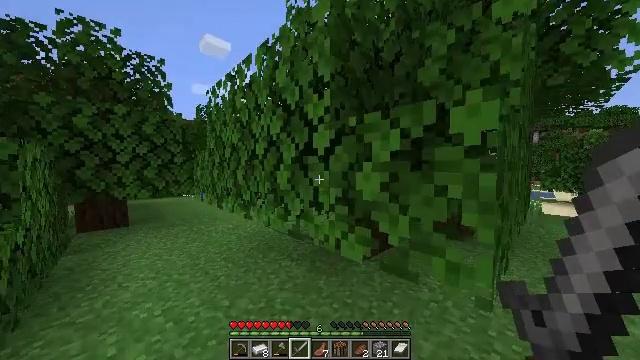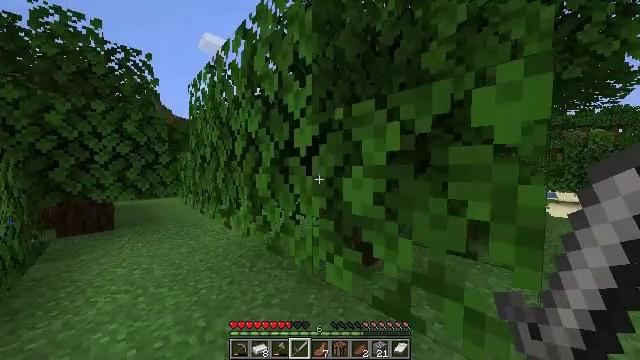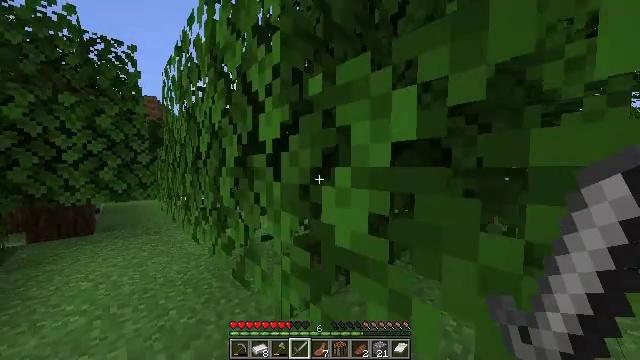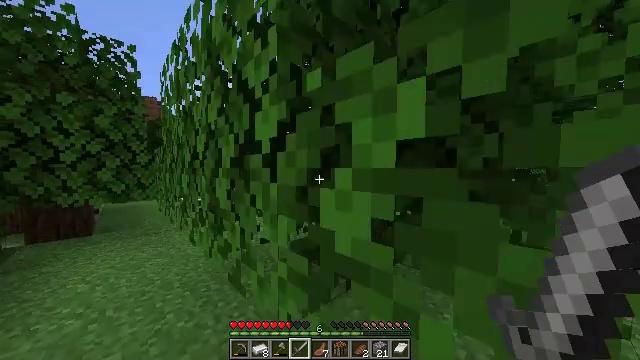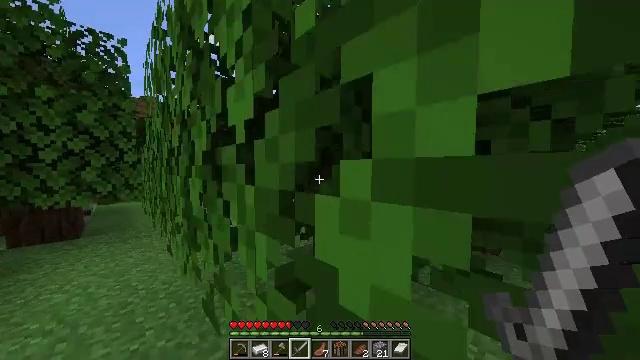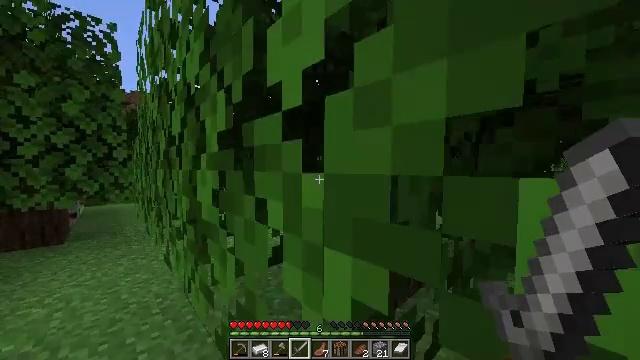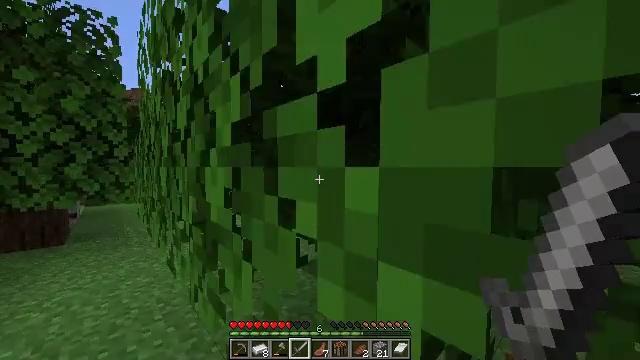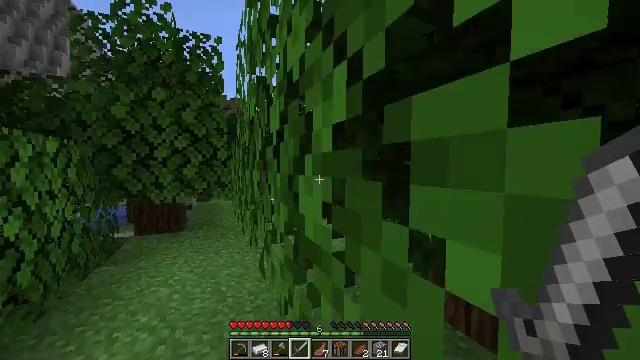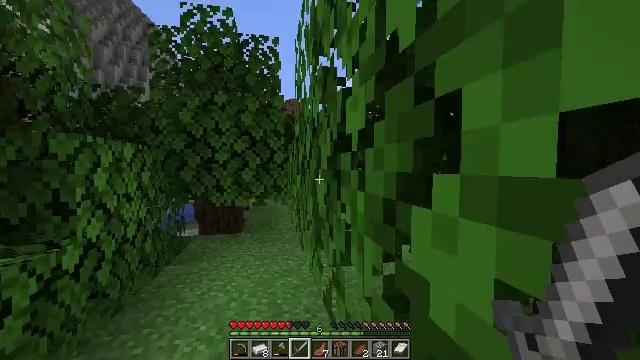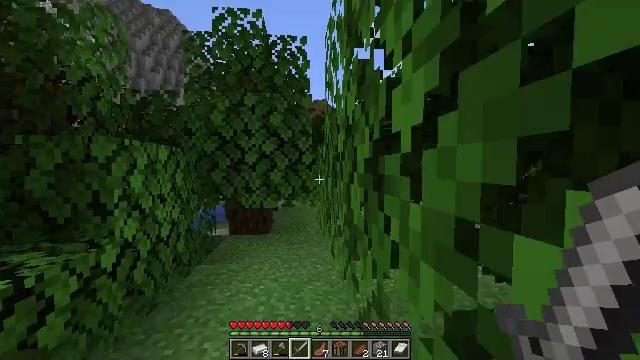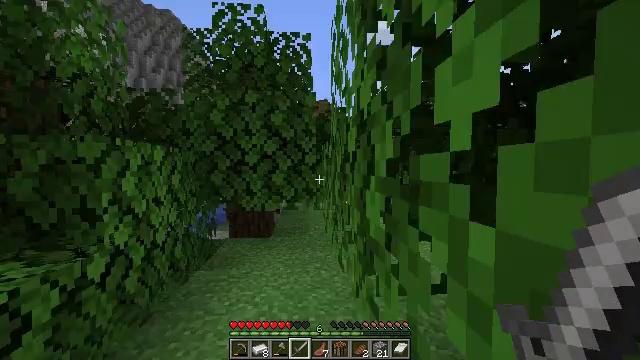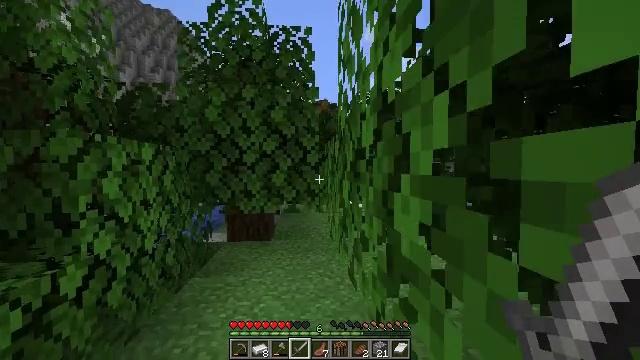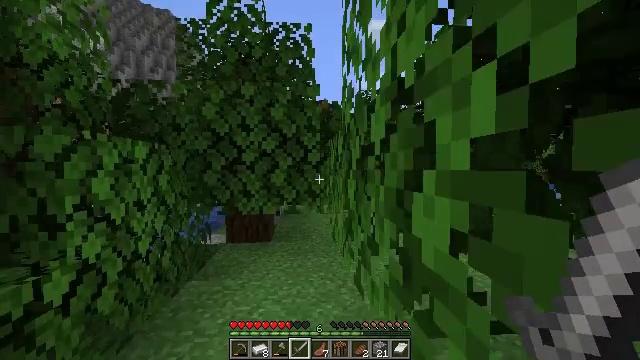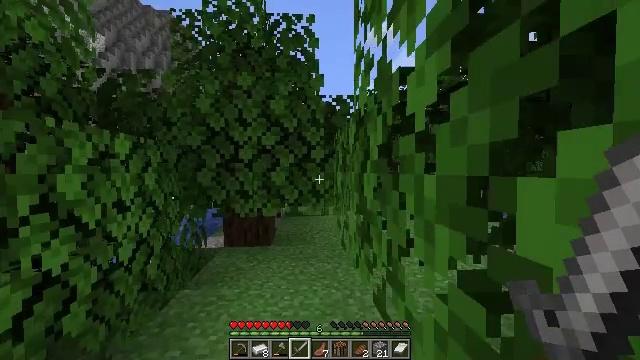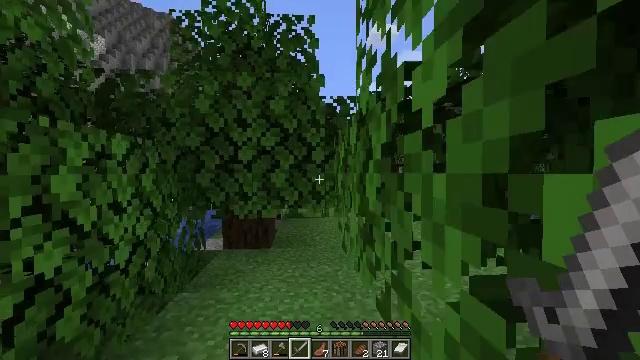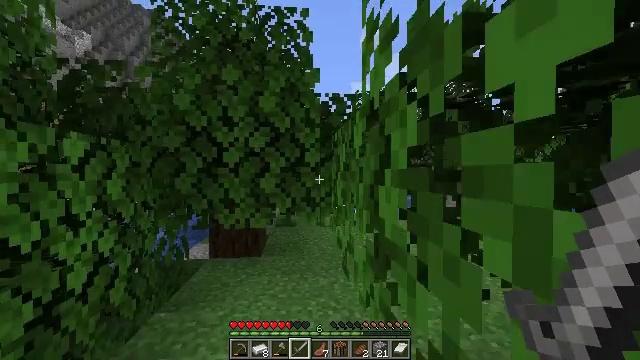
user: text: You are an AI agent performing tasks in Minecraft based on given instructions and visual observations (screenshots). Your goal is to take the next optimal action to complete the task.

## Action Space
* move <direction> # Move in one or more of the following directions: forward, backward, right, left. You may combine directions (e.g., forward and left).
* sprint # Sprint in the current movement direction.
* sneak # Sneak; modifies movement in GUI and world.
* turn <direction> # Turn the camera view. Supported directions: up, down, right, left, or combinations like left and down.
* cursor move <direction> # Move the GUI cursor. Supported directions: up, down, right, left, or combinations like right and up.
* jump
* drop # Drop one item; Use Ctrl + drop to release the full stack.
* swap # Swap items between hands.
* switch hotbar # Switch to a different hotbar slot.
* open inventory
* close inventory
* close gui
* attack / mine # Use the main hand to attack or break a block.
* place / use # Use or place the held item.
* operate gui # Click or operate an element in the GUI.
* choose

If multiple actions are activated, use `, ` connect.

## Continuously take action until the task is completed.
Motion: motion action
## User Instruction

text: Mine oak leaves.
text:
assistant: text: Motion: move forward, sprint
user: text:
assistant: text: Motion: move forward, sprint
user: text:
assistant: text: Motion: move forward, sprint
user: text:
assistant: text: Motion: move forward, sprint
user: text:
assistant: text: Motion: move forward, sprint
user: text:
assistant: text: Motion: move forward, sprint, turn left
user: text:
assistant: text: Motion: move forward, sprint, turn left
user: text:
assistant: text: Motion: move forward, sprint, turn left
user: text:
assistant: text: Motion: move forward, sprint, turn left
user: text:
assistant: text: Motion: move forward, sprint
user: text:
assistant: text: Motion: move forward, sprint
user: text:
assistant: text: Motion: move forward, sprint
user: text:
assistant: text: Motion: move forward, sprint
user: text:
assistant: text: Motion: move forward, sprint
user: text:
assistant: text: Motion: move forward, sprint, turn right
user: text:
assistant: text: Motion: move forward, sprint, turn right
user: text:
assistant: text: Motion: move forward, sprint, turn right
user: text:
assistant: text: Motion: move forward, sprint, turn right
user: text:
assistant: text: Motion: move forward, sprint, turn right
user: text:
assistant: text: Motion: move forward, sprint, turn right
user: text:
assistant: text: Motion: move forward, sprint, turn right
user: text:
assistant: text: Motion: move forward, sprint
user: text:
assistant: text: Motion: move forward, sprint
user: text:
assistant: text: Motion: move forward, sprint
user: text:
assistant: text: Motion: move forward, sprint
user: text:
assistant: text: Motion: move forward, sprint
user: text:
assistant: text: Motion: move forward, sprint
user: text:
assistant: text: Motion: move forward, sprint, turn right
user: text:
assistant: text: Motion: move forward, sprint, turn right
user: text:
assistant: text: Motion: move forward, sprint, turn right